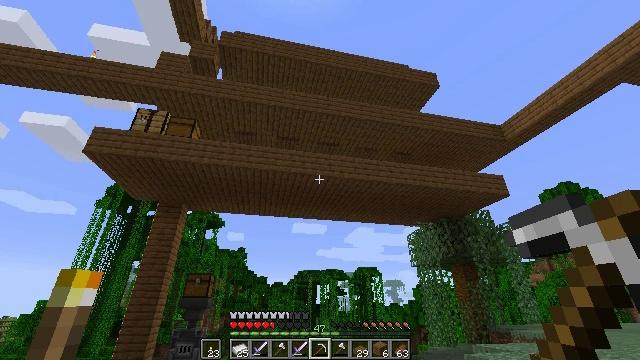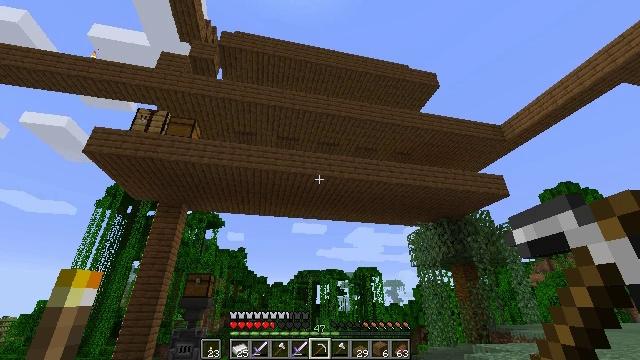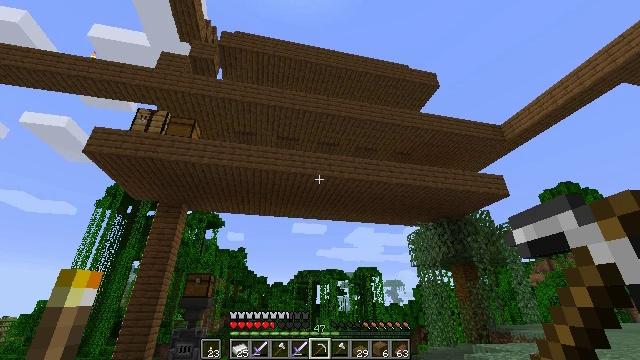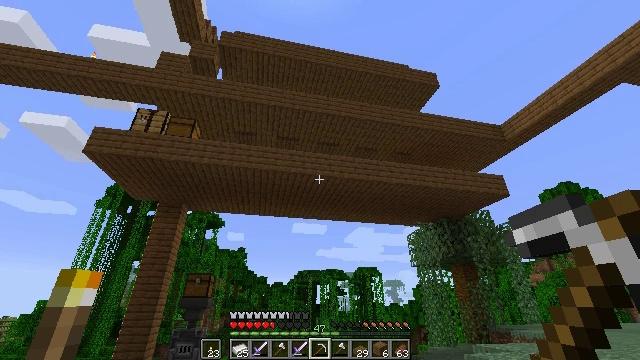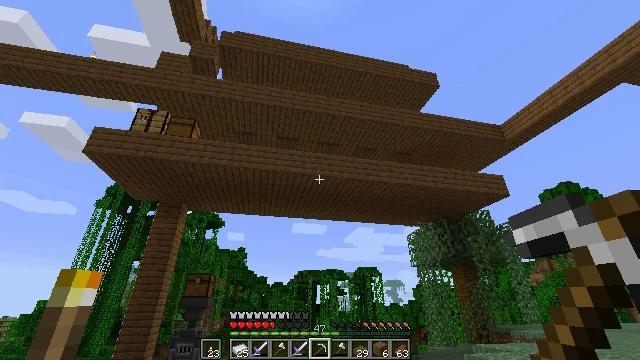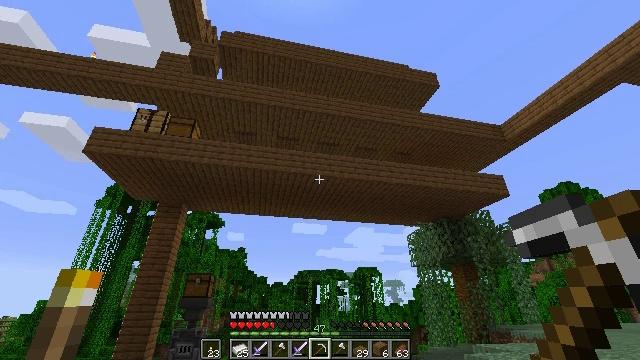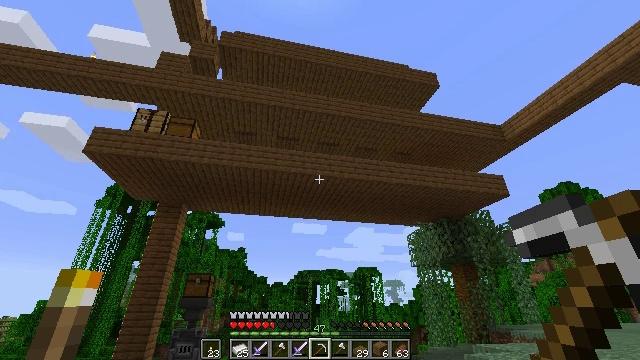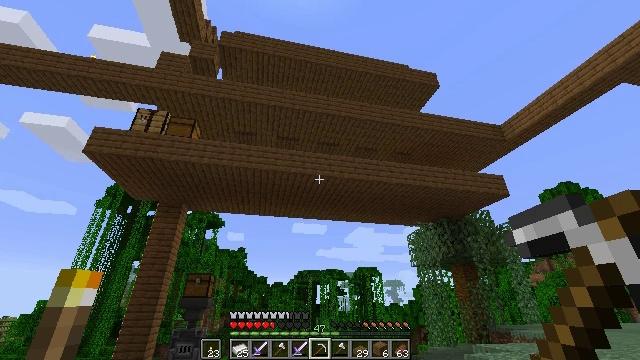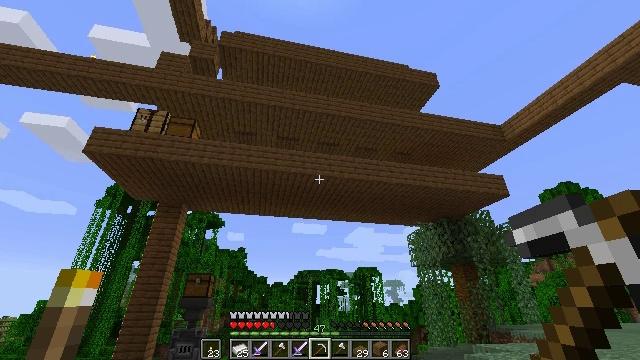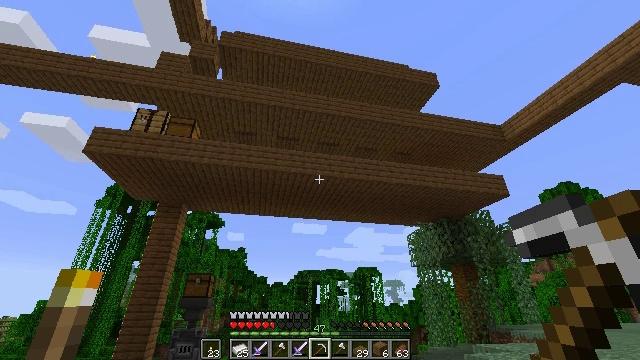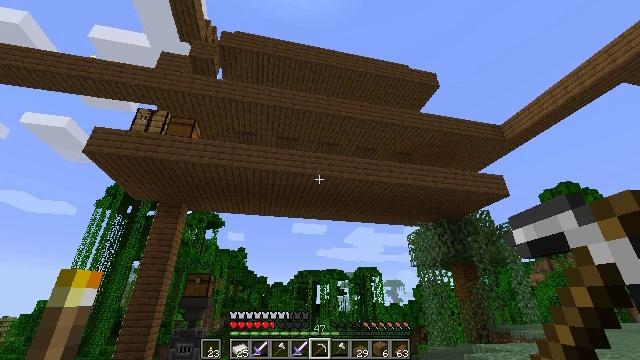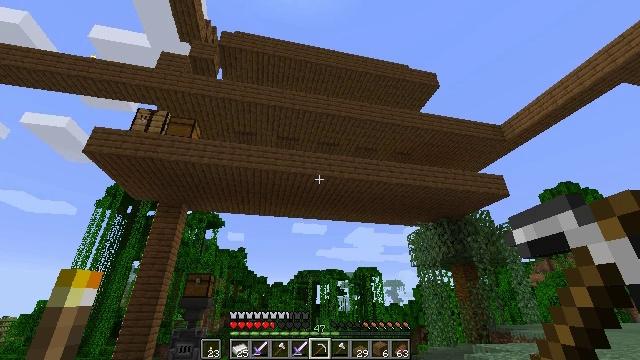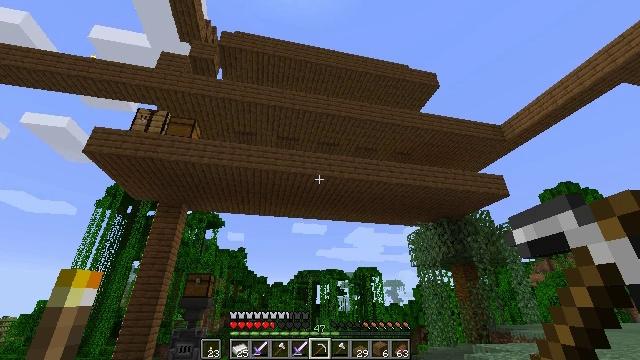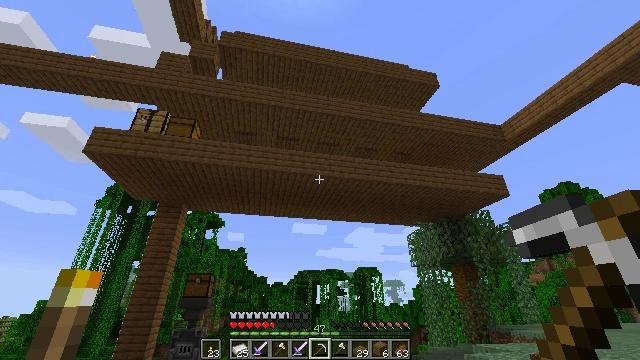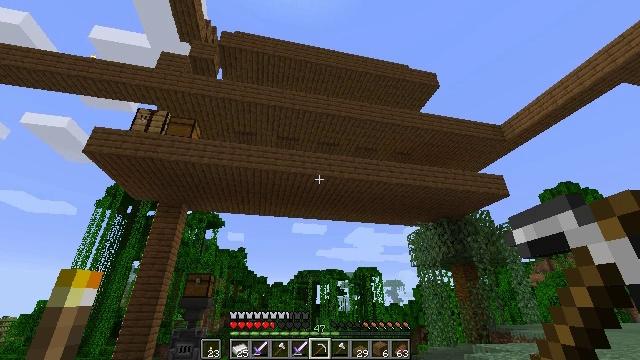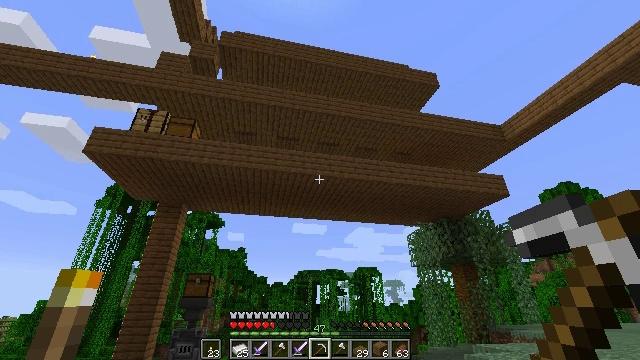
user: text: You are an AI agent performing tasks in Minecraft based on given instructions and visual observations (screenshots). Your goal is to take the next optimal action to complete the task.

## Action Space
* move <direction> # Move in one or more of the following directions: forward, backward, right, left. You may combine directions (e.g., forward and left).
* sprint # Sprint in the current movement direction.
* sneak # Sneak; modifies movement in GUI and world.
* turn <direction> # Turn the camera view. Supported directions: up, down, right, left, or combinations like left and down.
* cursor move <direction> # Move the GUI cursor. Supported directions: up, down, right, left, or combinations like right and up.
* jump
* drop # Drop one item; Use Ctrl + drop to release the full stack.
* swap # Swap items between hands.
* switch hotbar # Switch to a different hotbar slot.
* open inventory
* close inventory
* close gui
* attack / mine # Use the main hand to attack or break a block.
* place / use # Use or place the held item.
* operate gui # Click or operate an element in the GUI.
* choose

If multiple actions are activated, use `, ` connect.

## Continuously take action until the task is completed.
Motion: motion action
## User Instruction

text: Break spruce planks from a structure.
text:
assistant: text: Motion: no_op
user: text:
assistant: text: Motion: no_op
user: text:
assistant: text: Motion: no_op
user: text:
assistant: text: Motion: no_op
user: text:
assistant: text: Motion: no_op
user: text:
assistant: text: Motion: no_op
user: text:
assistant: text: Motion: no_op
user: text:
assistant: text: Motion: no_op
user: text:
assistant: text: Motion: no_op
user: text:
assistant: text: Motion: no_op
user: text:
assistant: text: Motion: no_op
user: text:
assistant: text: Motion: no_op
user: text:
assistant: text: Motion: no_op
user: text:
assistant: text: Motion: no_op
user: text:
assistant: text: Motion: no_op
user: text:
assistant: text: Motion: no_op
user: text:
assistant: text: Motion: no_op
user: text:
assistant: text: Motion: no_op
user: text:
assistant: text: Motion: no_op
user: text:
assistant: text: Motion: no_op
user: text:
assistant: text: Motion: no_op
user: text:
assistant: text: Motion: no_op
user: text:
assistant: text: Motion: no_op
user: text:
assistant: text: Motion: no_op
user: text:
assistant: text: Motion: no_op
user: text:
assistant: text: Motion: no_op
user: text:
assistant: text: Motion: no_op
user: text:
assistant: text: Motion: no_op
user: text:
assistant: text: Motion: no_op
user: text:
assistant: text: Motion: no_op